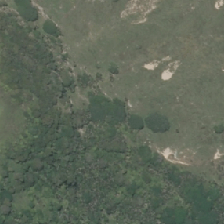
Land cover: broadleaved_indigenous_hardwood